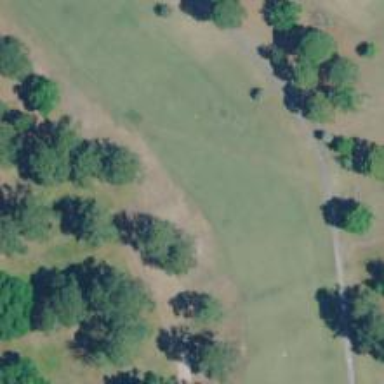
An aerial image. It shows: View of golf hole.